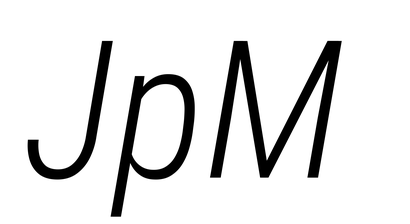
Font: Roboto-Italic_Condensed_Light_Italic